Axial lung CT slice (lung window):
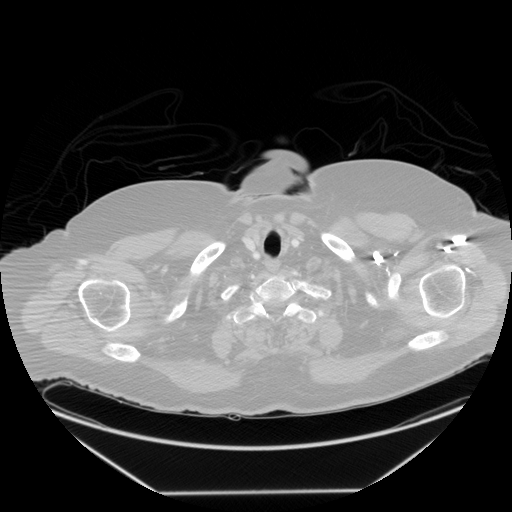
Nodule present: no